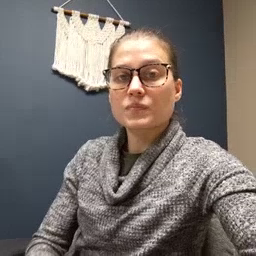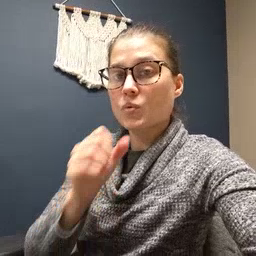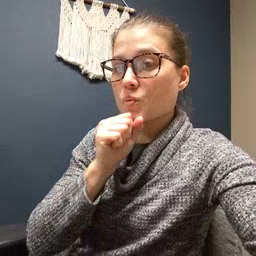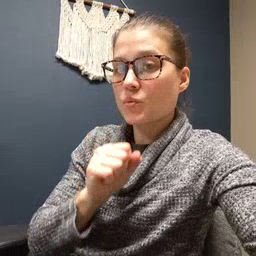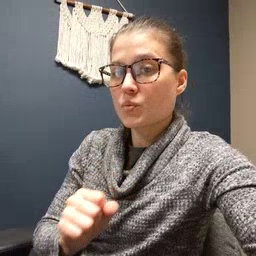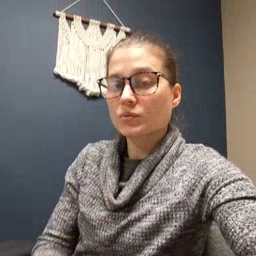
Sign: old